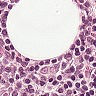
Metastatic tissue present: no